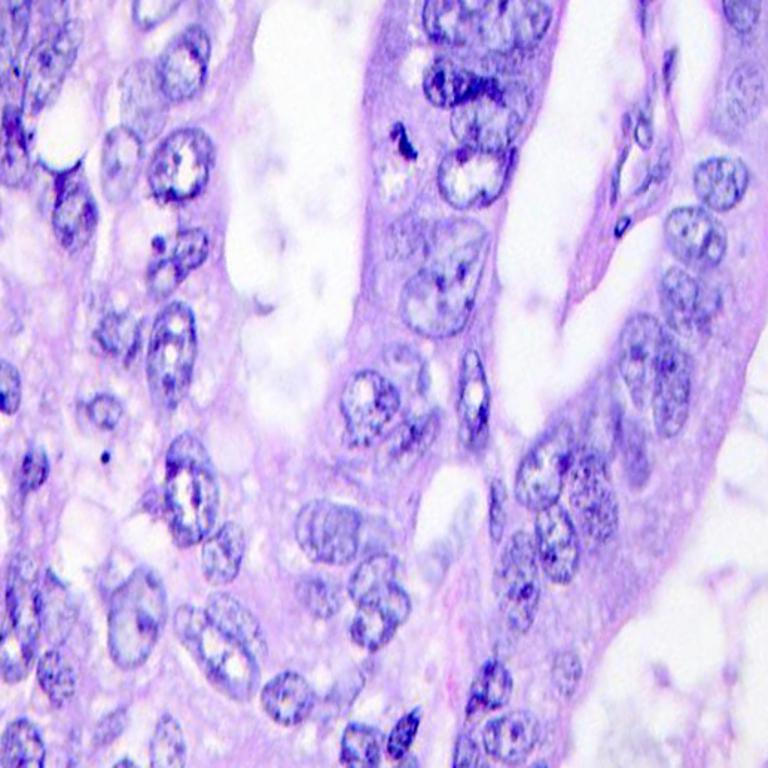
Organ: colon
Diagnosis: adenocarcinomas